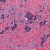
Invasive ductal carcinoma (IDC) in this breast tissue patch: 1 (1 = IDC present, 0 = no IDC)